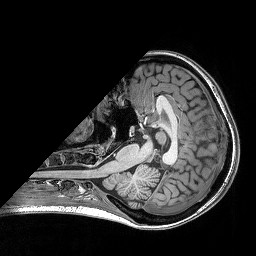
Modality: T1w
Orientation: axial
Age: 22
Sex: female
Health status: healthy
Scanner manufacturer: siemens
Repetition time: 2.53 s
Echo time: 0.00332 s